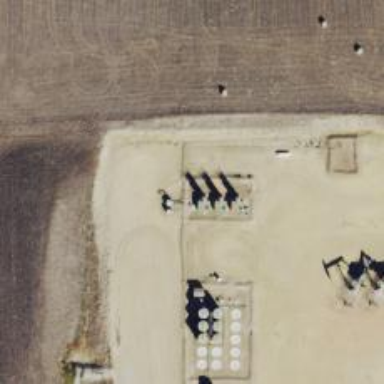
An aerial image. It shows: Storage tank that is man-made.